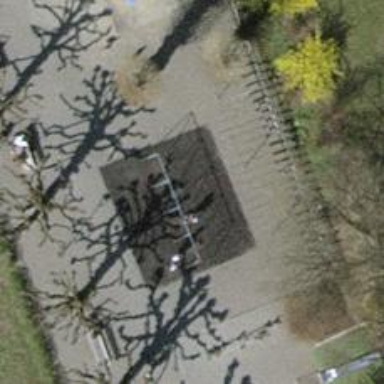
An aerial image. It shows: Playground area for leisure activities on the land.